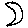
Label: moon